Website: macys
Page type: billing-address
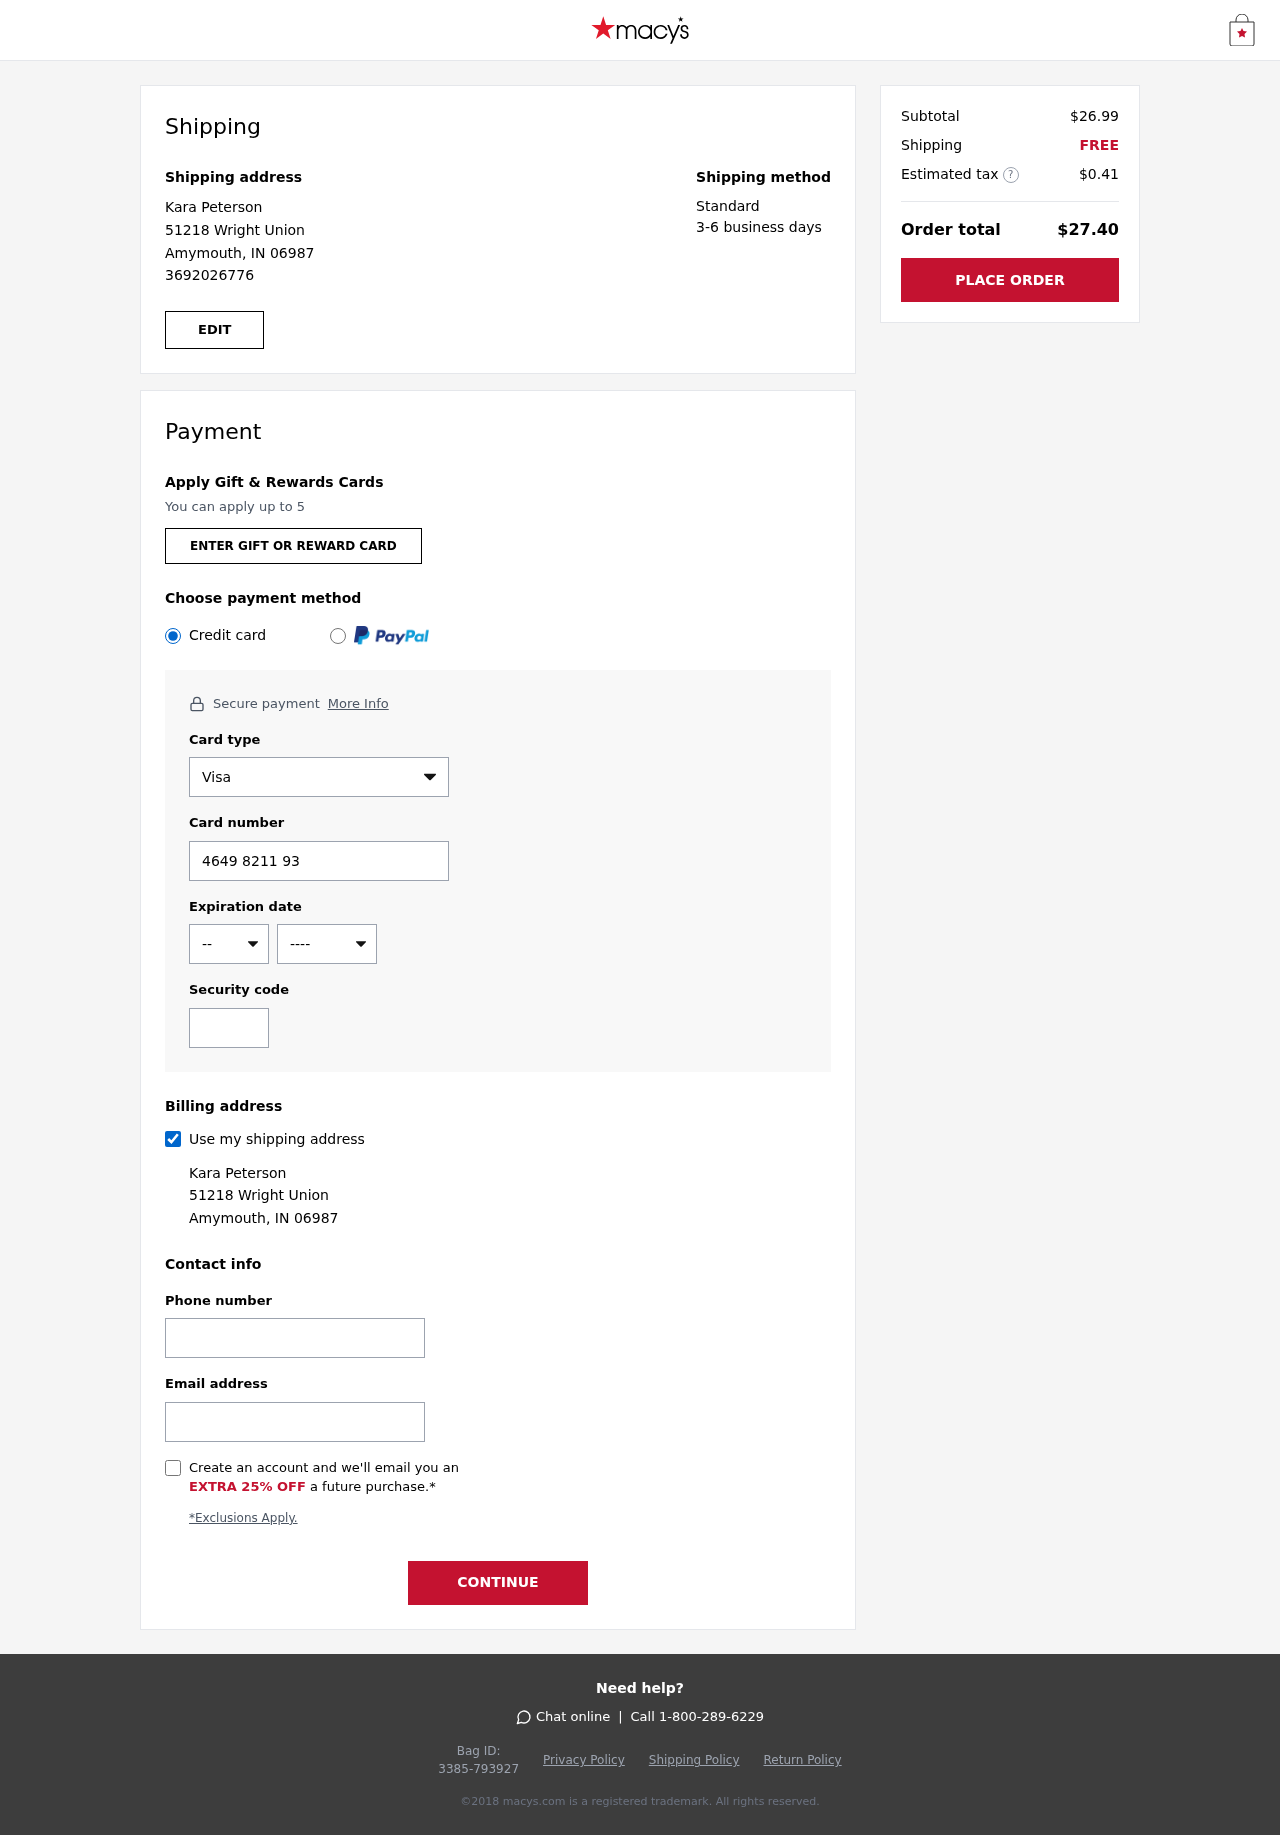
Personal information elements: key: PII_CARD_CVV
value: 614
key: PII_CARD_EXPIRY_MONTH
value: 07
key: PII_CARD_EXPIRY_YEAR
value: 28
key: PII_CARD_NUMBER
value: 4649 8211 9332 5998
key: PII_CARD_TYPE
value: Visa
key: PII_EMAIL
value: karapeterson@hotmail.com
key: PII_FULLNAME
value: Kara Peterson
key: PII_PHONE
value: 3692026776
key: PII_STREET
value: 51218 Wright Union
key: PII_CITY_STATE_ZIP
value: Amymouth, IN 06987
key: PII_FIRSTNAME
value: Kara
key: PII_LASTNAME
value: Peterson
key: PII_FULLNAME2
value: Kara Peterson
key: PII_FULLNAME3
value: Kara Peterson
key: PII_FIRSTNAME2
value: Kara
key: PII_FIRSTNAME3
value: Kara
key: PII_LASTNAME2
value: Peterson
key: PII_LASTNAME3
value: Peterson
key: PII_FIRSTNAME_DERIVED
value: Kara
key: PII_LASTNAME_DERIVED
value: Peterson
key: PII_FULLNAME_DERIVED
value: Kara Peterson
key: PII_NAME_FULL_DERIVED
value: Kara Peterson
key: PII_STREET2
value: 51218 Wright Union
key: PII_PHONE2
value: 3692026776
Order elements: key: ORDER_SUBTOTAL
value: $26.99
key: ORDER_SHIPPING_COST
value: FREE
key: ORDER_TAX
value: $0.41
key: ORDER_TOTAL
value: $27.40